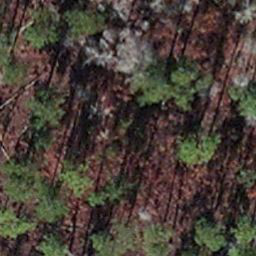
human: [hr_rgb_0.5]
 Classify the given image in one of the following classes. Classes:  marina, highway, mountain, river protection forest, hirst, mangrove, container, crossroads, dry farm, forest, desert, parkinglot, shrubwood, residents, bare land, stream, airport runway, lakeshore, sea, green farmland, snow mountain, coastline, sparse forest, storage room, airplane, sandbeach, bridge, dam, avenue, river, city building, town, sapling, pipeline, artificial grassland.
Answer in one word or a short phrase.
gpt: sapling